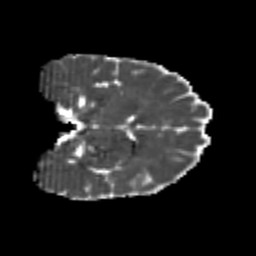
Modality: MD
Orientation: coronal
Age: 25
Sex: female
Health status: healthy
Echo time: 0.074 s